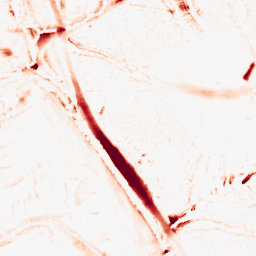
Category: morphological
Decomposition family: morphological
Decomposition parameters: operation: opening
size: 10
Upsampling method: linear_exact
Upsampling parameters: scale: 8
Upsampling scale: 8